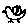
Label: bird